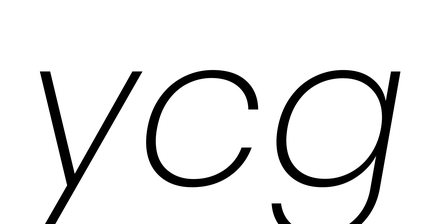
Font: Poppins-ExtraLightItalic